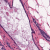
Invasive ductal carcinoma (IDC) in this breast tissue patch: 0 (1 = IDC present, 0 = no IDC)